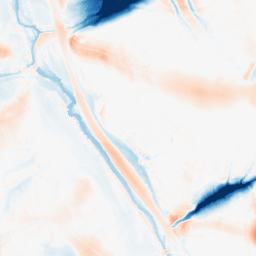
Category: morphological
Decomposition family: morphological_ellipse
Decomposition parameters: operation: average
width: 50
height: 50
Upsampling method: quadratic
Upsampling parameters: scale: 8
Upsampling scale: 8